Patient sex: M
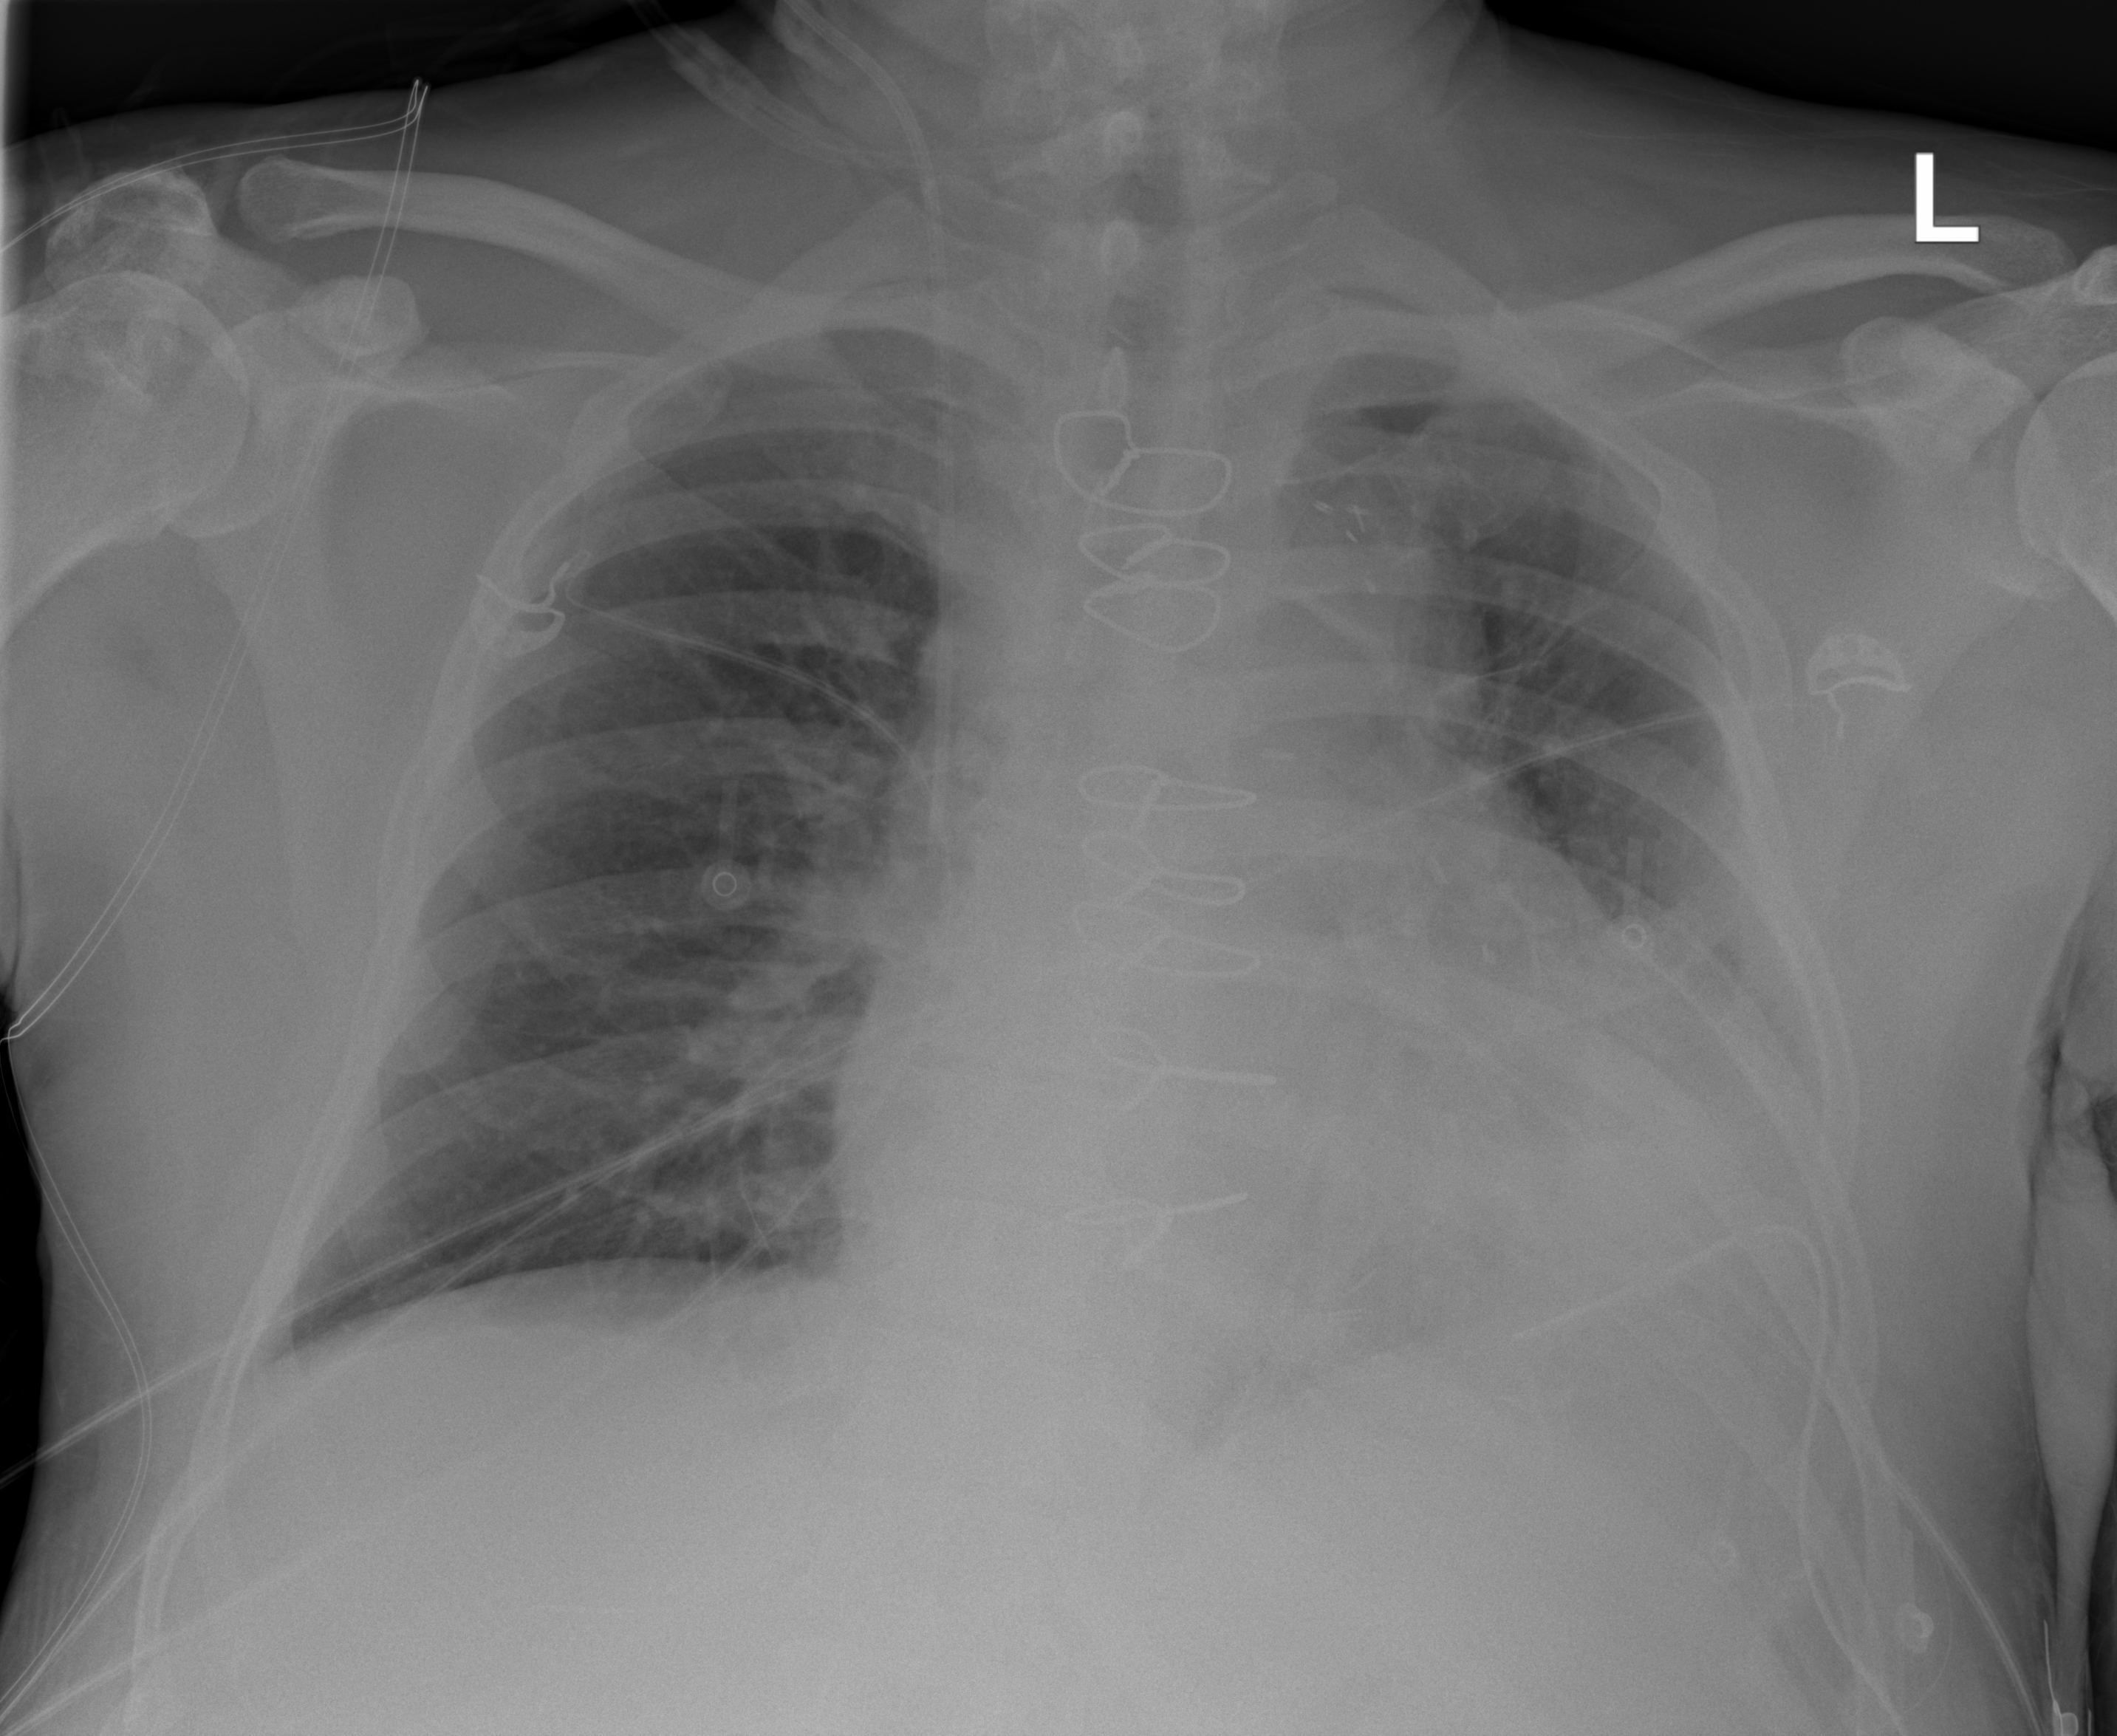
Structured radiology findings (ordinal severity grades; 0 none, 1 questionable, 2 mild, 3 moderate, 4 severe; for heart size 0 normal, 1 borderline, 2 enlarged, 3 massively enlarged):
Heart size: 2
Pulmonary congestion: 2
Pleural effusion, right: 0
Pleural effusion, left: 3
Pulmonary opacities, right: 0
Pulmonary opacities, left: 0
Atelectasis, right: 0
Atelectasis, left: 3